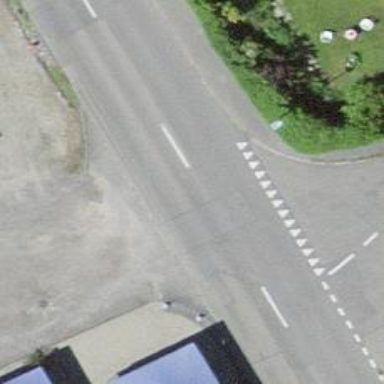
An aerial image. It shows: Secondary road with asphalt surface.